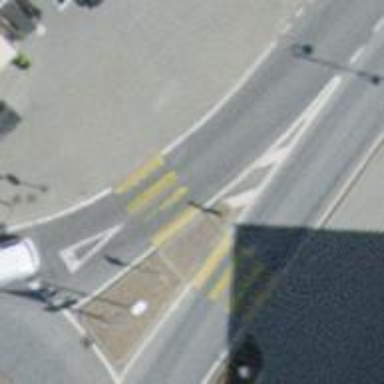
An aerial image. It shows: Zebra crossing on the road.